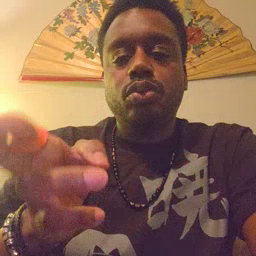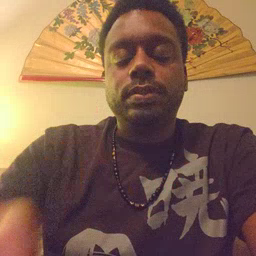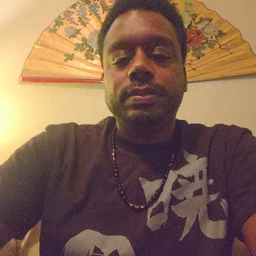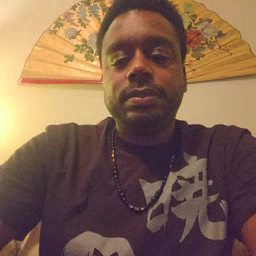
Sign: room